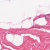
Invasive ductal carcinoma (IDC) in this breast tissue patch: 0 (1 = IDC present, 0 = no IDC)